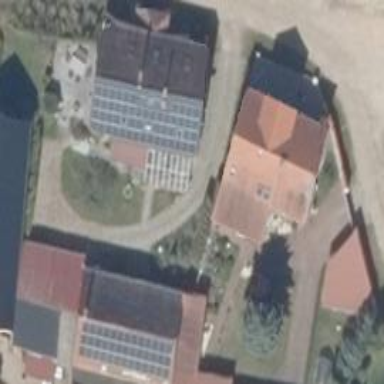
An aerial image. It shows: Solar photovoltaic panel generating electricity through small installation.